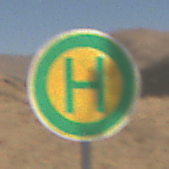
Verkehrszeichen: Haltestelle
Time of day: Midday
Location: Outdoor (Nature)
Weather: Clear
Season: NotSpecified
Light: Natural